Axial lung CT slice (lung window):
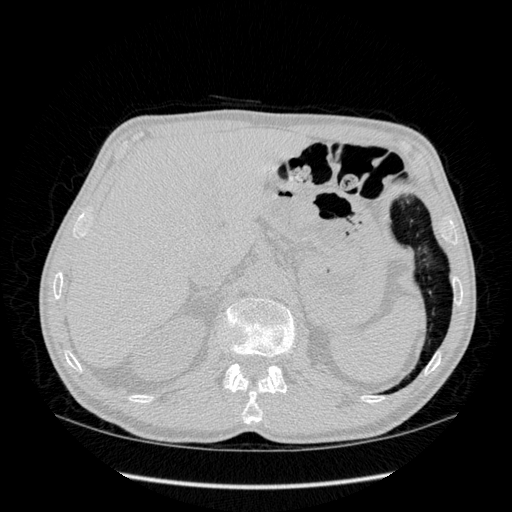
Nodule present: no